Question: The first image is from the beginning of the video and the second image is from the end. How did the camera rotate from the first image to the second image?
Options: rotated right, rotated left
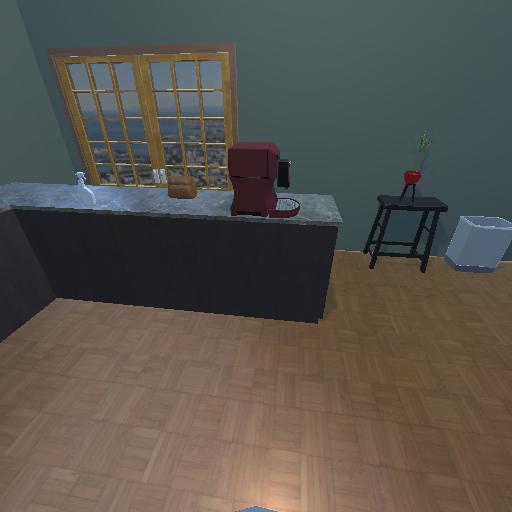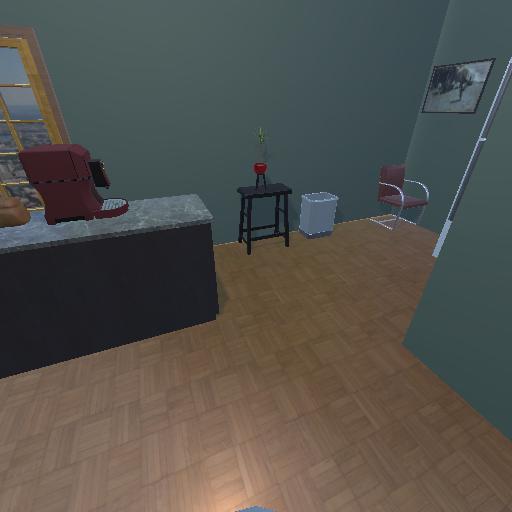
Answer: rotated right